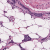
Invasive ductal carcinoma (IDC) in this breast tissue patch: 0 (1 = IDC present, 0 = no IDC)